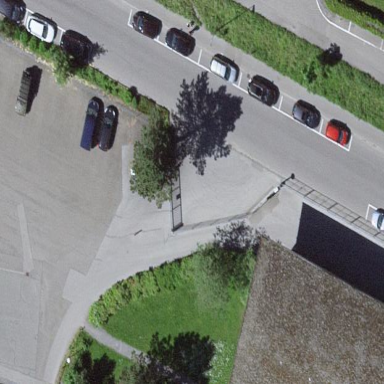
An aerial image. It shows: Asphalt parking lane.